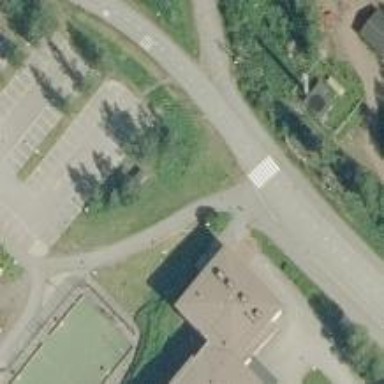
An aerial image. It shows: Cycleway.